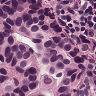
Metastatic tissue present: yes